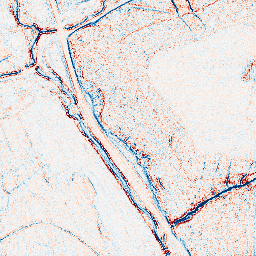
Category: edge_preserving
Decomposition family: bilateral
Decomposition parameters: d: 5
sigma_color: 50
sigma_space: 75
Upsampling method: fft_zeropad
Upsampling parameters: scale: 4
Upsampling scale: 4